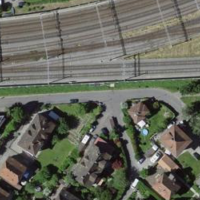
EUNIS habitat code: 57
Species observed at this site:
Vicia sepium